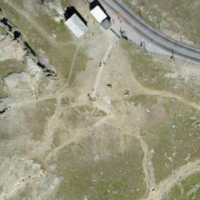
EUNIS habitat code: 26
Species observed at this site:
Marmota marmota
Oenanthe oenanthe
Geum montanum
Androsace vitaliana
Jacobaea incana
Montifringilla nivalis
Gentiana terglouensis
Viola calcarata
Prunella collaris
Gentiana verna
Lysandra coridon
Gentiana brachyphylla
Bellis perennis
Primula hirsuta
Silene acaulis
Botrychium lunaria
Polyommatus icarus
Pyrrhocorax graculus
Pieris brassicae